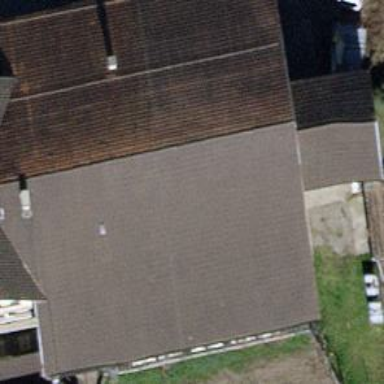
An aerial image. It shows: Pitched roof building.